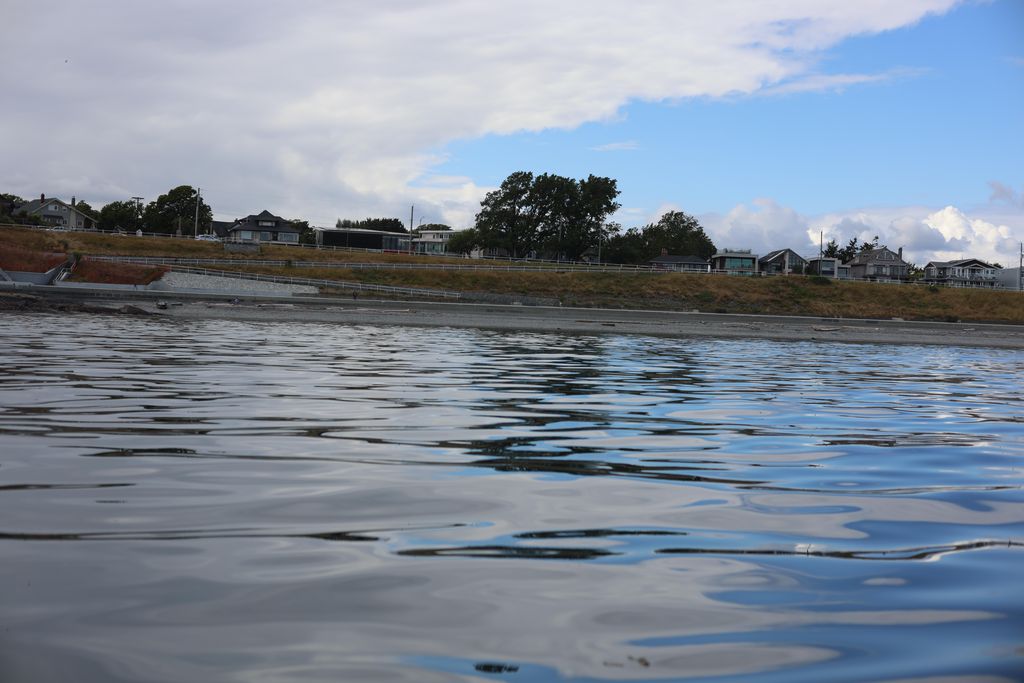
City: victoria